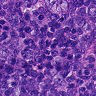
Metastatic tissue present: no